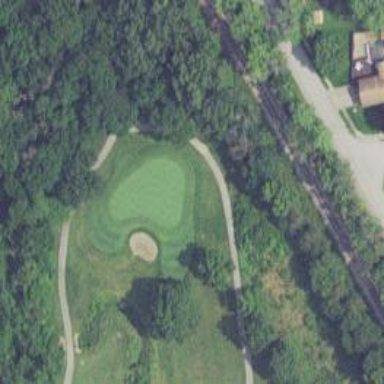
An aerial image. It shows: Golf hole.